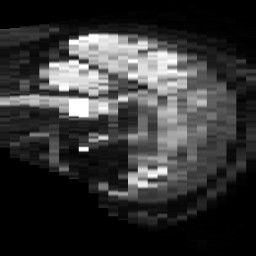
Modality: TRACE
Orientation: sagittal
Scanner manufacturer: philips
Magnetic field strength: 3 T
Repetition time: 4.058 s
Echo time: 0.06008 s